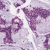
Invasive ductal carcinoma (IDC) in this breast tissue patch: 1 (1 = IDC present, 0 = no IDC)